Question: I have multiple tables in which I have columns that need to get linked through foreign keys, problem is that some of those columns have different character_max_length how do I update those specific tables?
An example select statement for a column:
'''
SELECT column_name, DATA_TYPE, CHARACTER_MAXIMUM_LENGTH
FROM INFORMATION_SCHEMA.COLUMNS
WHERE UPPER(column_name) LIKE '%MUNT%'
'''
which gives me this:

now lets say I have to change all of them to 5
I've used <URL> before to change the datatypes, maybe this can help a bit?
Thank you for considering my question
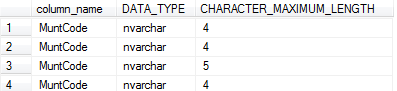
Answer: Have you tried:
'''
Alter tabel tableName alter column columnName NVARCHAR(5)
'''
Or try this more generic version:
'''
use [YourDatabaseName]
declare @tn nvarchar(128)
declare @cn nvarchar(128)
declare @sql as nvarchar(1000)
declare c cursor for
select table_name,column_name
from information_schema.columns
where TABLE_NAME not in (select TABLE_NAME from INFORMATION_SCHEMA.VIEWS)
AND UPPER(column_name) LIKE '%MUNT%'
open c
fetch next from c into @tn, @cn
while @@FETCH_STATUS = 0
begin
set @sql = 'alter table ' + @tn + ' alter column '
+ @cn + ' nvarchar(5)'
exec sp_executesql @sql
fetch next from c into @tn, @cn
end
close c
deallocate c
'''